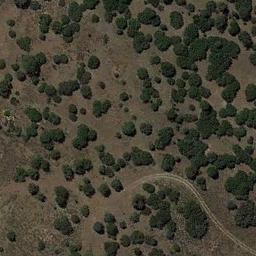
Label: chaparral